Question: User must input value in Datagridview1 "Column1", then they will get result in Datagridview2 which connected with access database after click Button1.
This is the code I tried:
'''
Private Sub Button1_Click(sender As Object, e As EventArgs) Handles Button1.Click
DataGridView1.DataSource = Cyclecount_db_appDataSet.Query1.Select("Tracking like'" & DataGridView2.TextLength & "'")
End Sub
'''
'.TextLength' >>> I use this correct when it is Textbox control

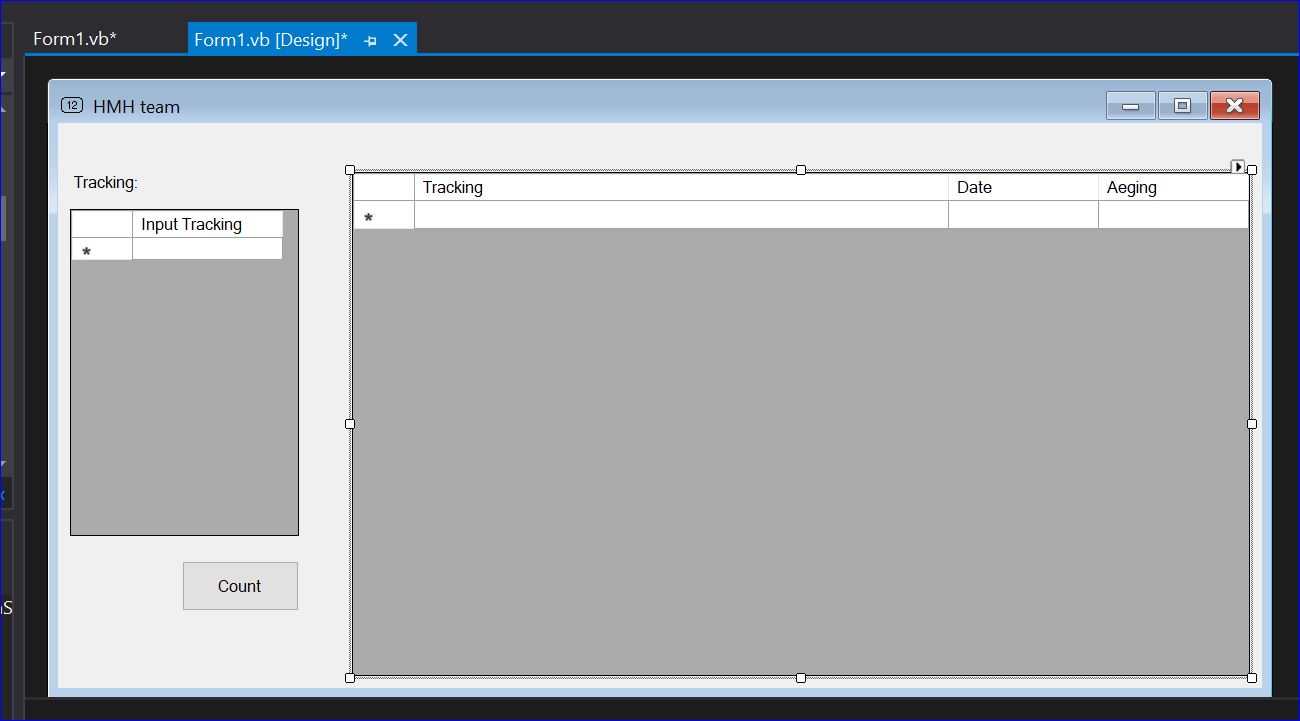
Answer: I was going to leave this as a comment but it ended up looking too confusing that way.
Your small code snippet there seems to be trying to do the opposite of what you described so I'm going to assume that you just mistyped what you're datagridviews are named.
right now your code is trying to set the dataset for datagridview1 with a query that is looking for values that are like the length of your datagridview2.
You probably want to search for the actual value in your datagridview2 (input dgv) and I assume you went this route so you can have multiple search items
With those assumptions I'd look at doing something a little bit more like this (I'd add some error handling in here as well):
First a filter builder function
'''
Private Function FilterBuilder(ByVal DGV as DataGridView) as string
Dim returnstring as string = ""
for i = 0 to DGV.Rows.Count
if returnstring = "" then 'first item we won't need a leading 'OR'
returnstring = "Tracking LIKE '" & DGV.rows(i).cells(0).value & "'"
else
returnstring += " OR Tracking LIKE '" & DGV.rows(i).cells(0).value & "'"
end if
next
return returnstring
end function
'''
Now in your button click event you can call:
'''
DataGridView1.DataSource = Cyclecount_db_appDataSet.Query1.Select(FilterBuilder(DataGridView2))
'''